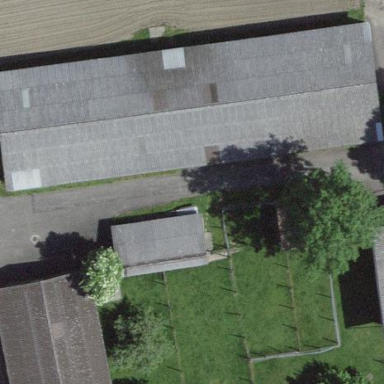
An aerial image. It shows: Warehouse building.